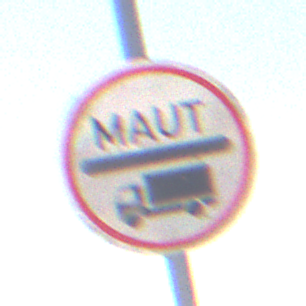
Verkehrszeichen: Mautpflicht
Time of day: Midday
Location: Outdoor (Nature)
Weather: Clear
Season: NotSpecified
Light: Natural